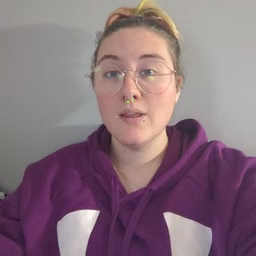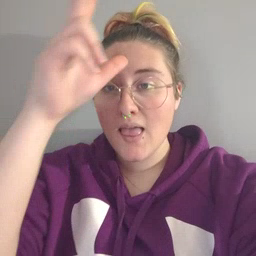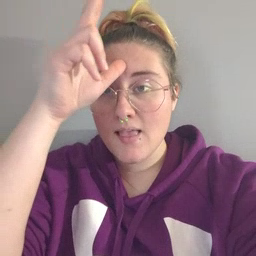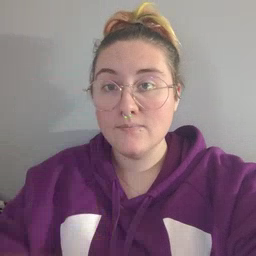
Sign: hen